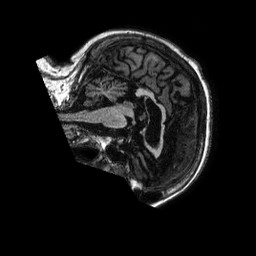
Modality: T1w
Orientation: sagittal
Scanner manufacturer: philips
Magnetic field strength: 1.5 T
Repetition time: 0.00821 s
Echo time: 0.003774 s